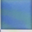
Piece: xx